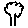
Label: tree